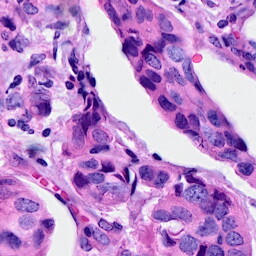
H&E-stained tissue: Breast